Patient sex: M
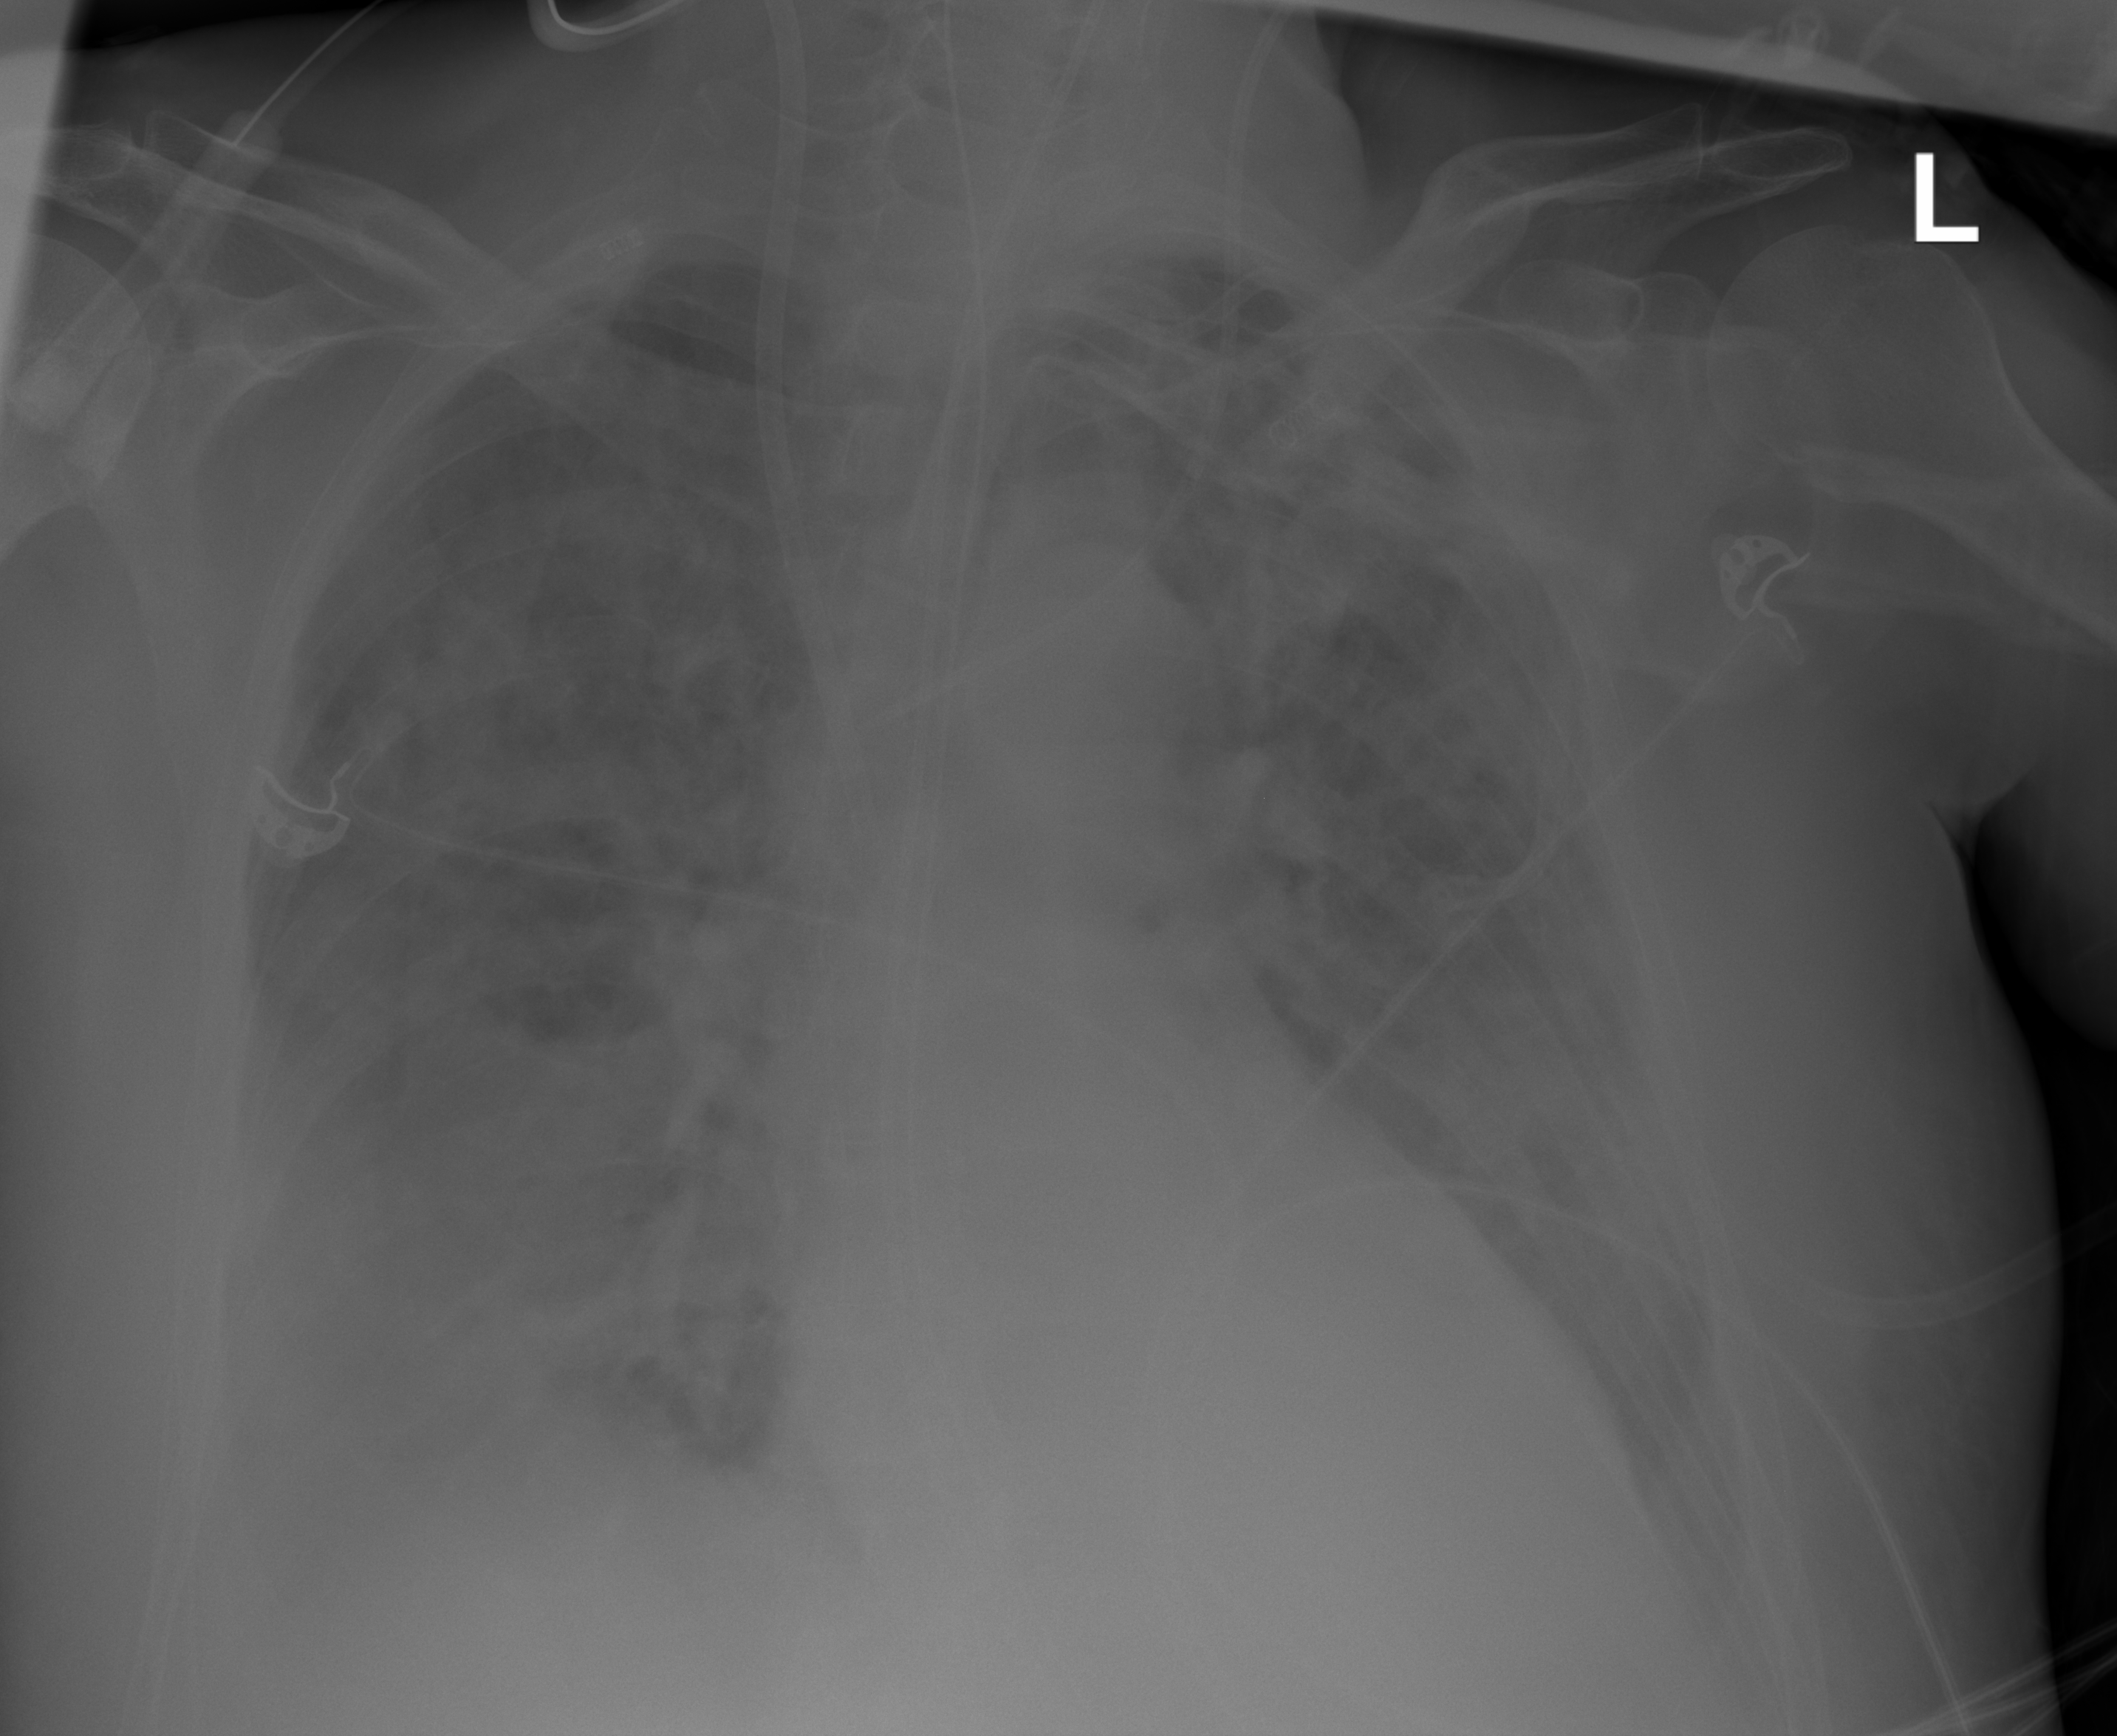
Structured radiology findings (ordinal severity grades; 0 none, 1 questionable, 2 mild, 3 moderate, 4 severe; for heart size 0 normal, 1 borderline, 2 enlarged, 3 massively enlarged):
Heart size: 0
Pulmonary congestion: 2
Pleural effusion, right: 3
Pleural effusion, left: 2
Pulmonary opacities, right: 3
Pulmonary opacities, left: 2
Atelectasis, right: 3
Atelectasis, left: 2